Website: crate-barrel
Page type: billing-address
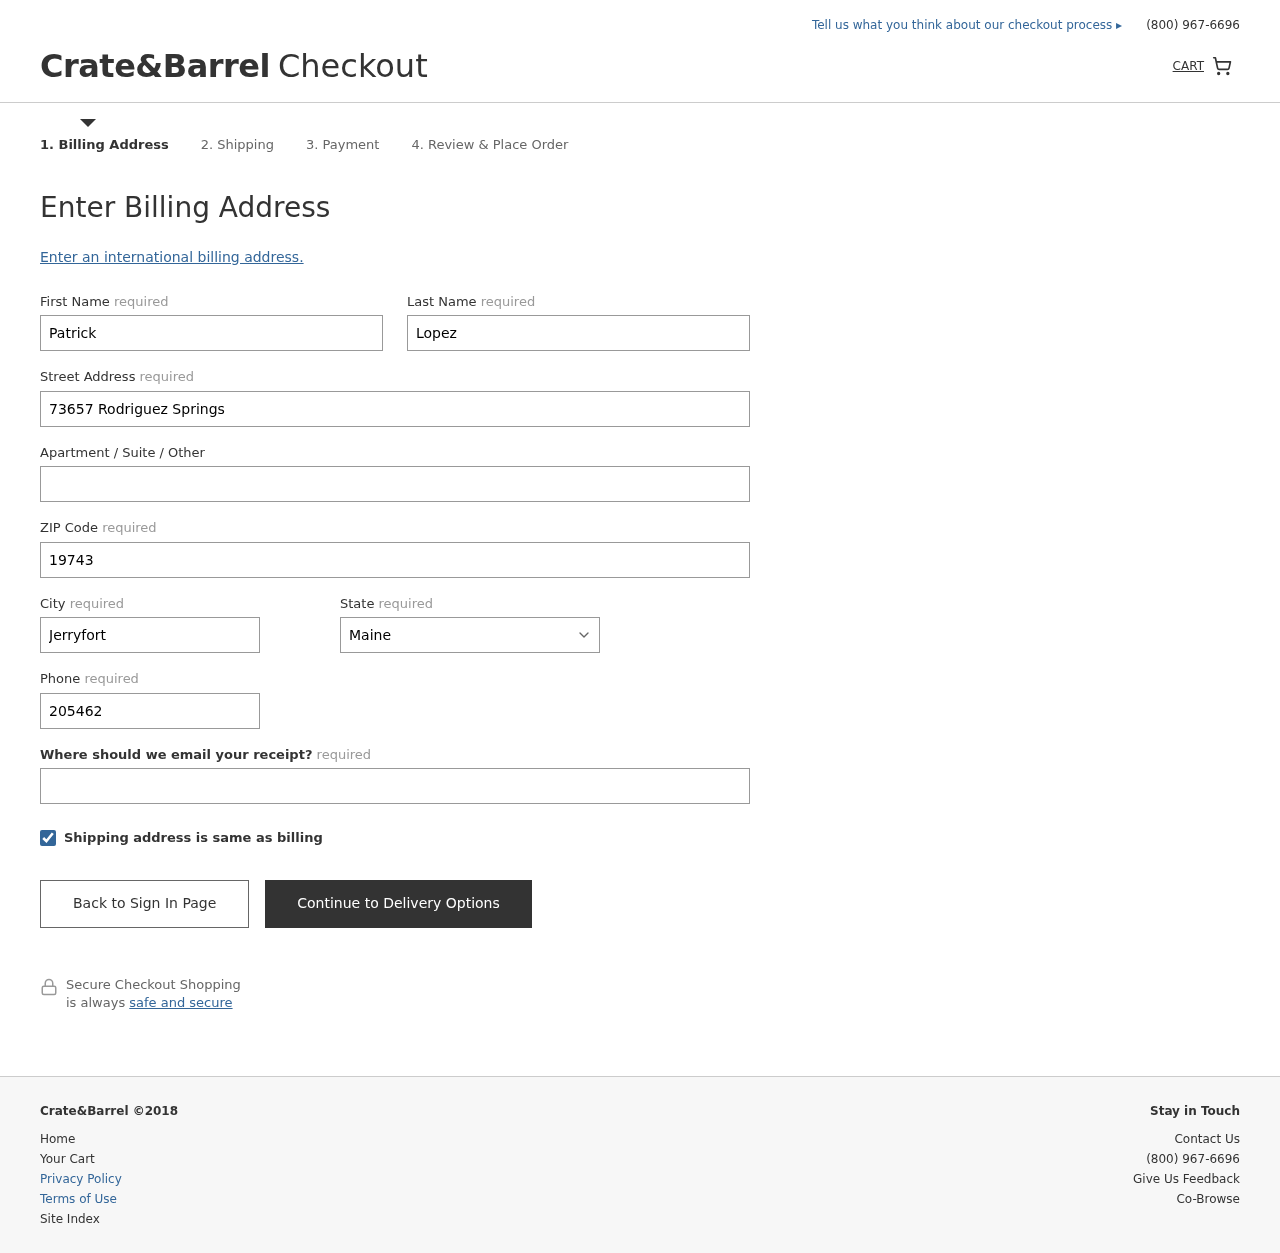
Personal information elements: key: PII_STATE
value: Maine
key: PII_FIRSTNAME
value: Patrick
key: PII_LASTNAME
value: Lopez
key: PII_STREET
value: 73657 Rodriguez Springs
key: PII_POSTCODE
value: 19743
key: PII_CITY
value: Jerryfort
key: PII_PHONE
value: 2054621640
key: PII_EMAIL
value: patricklopez@hotmail.com